Question: I have 2 ImageButons like this

I have tried everything to make it align properly in center of screen. As being new to android i don't have any other clues of what to do. How can i achieve my goal of aligning these 2 Imagebuttons in center of screen
This is my layout xml
'''
<TableLayout android:id="@+id/TableLayout01"
android:layout_width="fill_parent" android:layout_height="wrap_content"
android:stretchColumns="1">
<TableRow android:id="@+id/TableRow01" android:layout_width="fill_parent"
android:layout_height="wrap_content">
<ImageButton android:id="@+id/btn_Show"
android:layout_width="wrap_content" android:layout_height="wrap_content"
android:text="Show" android:src="@drawable/cmd_result_show"
android:layout_gravity="right" android:background="@android:color/transparent" />
<ImageButton android:id="@+id/btn_showAll"
android:layout_width="wrap_content" android:layout_height="wrap_content"
android:text="Detailed Show" android:layout_gravity="center"
android:src="@drawable/cmd_result_details" android:background="@android:color/transparent" />
</TableRow>
</TableLayout>
'''
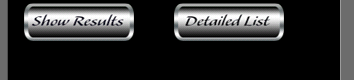
Answer: I hope you have images for these buttons directly. So this setting 'text' attribute is of no use. Use 'RelativeLayout' for easy development of these kind of screens.
Below I have attached the code. Please have a look and add comment if there is any issues.
'''
<RelativeLayout xmlns:android="http://schemas.android.com/apk/res/android"
android:layout_width="fill_parent" android:layout_height="fill_parent"
android:gravity="center_horizontal">
<ImageButton android:id="@+id/btn_Show"
android:layout_width="wrap_content" android:layout_height="wrap_content"
android:background="@drawable/cmd_result_show" />
<ImageButton android:id="@+id/btn_showAll"
android:layout_toRightOf="@id/btn_Show" android:layout_width="wrap_content"
android:layout_height="wrap_content" android:background="@drawable/cmd_result_details" />
</RelativeLayout>
'''